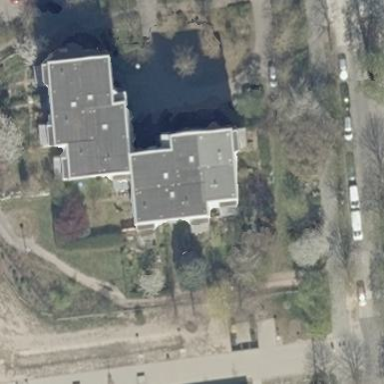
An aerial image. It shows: Building with apartments and flat roof.